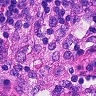
Metastatic tissue present: no